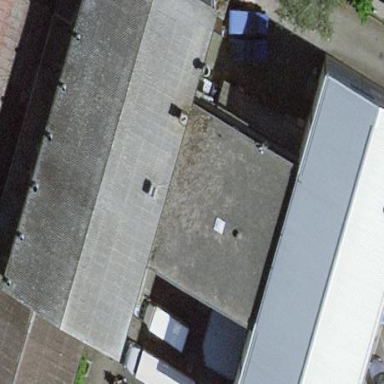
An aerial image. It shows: Commercial building.